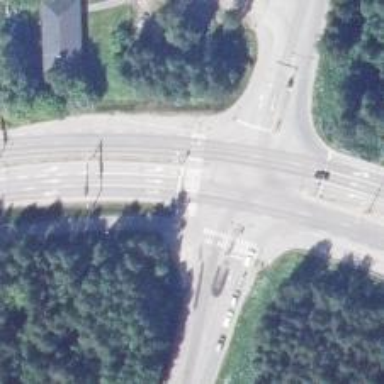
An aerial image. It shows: Asphalt cycleway with crossing that includes island.